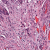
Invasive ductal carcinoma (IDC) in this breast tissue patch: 1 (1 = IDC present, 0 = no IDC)